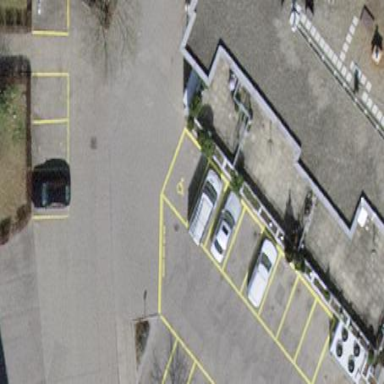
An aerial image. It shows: Part of building with flat gray roof.